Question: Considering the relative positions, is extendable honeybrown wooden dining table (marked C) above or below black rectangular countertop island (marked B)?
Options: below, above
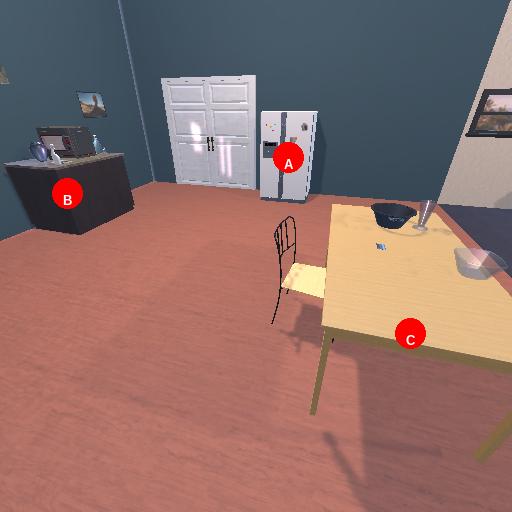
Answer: below